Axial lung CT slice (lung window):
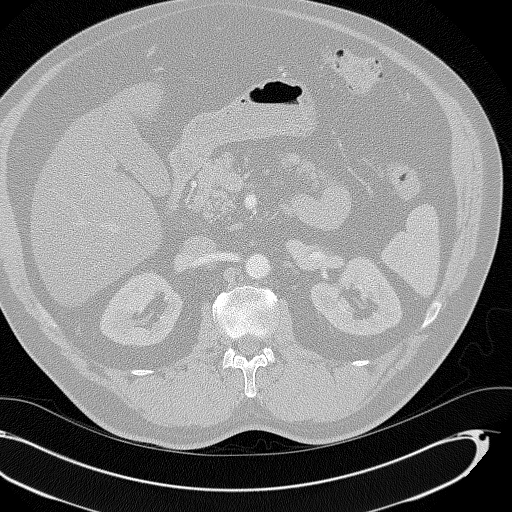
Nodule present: no